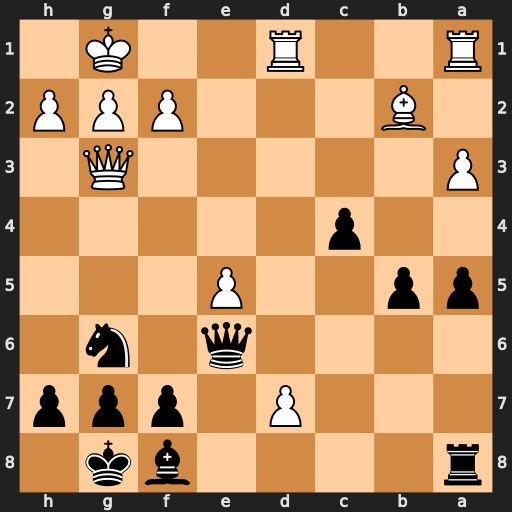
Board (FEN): r4bk1/3P1ppp/4q1n1/pp2P3/2p5/P5Q1/1B3PPP/R2R2K1
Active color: b
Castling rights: -
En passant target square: -
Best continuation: Rd8